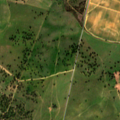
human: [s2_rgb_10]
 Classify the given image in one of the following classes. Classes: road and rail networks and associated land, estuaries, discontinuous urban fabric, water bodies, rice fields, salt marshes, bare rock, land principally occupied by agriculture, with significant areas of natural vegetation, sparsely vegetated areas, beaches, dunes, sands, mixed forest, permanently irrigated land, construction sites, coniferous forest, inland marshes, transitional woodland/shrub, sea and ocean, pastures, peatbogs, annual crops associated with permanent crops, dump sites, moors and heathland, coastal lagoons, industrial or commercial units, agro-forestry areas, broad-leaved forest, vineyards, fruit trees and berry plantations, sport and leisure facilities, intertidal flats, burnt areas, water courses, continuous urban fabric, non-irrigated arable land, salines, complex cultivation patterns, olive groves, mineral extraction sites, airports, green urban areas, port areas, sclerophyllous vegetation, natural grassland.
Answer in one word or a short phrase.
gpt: non-irrigated arable land, fruit trees and berry plantations, agro-forestry areas, transitional woodland/shrub